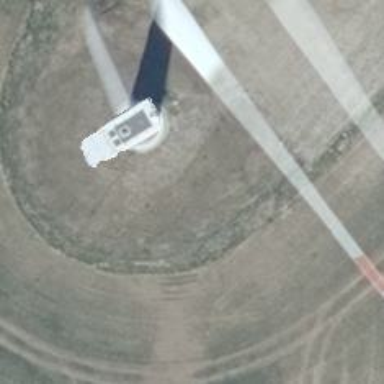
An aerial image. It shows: Wind turbine generator that utilizes wind as its source for generating electricity. It is of the horizontal axis type.